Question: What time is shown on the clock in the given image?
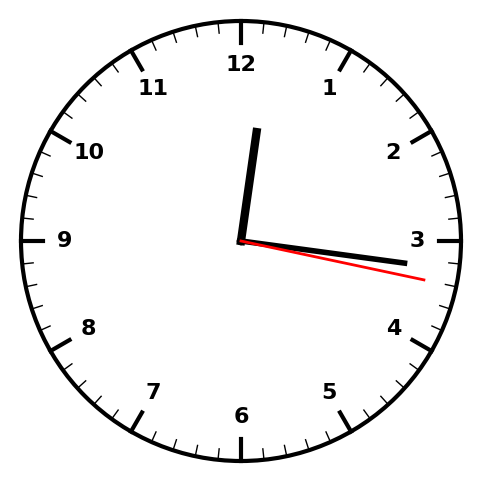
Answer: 12:16:17